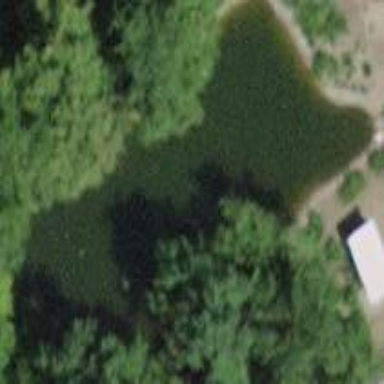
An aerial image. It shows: Pond with natural water.